Question: I have implemented <URL> problem in Java swing. Everything is working fine. As you can see in the screenshot below, whenever the "Tick" button is clicked, the game progresses to the next life form. Now, I am planning to include an "Autoplay" button alongside "Tick" button. The purpose of this autoplay is simple. When I hit it, an automated operation should carry on as if I am pressing tick button at an interval of 1 second.

I tried this. But this seems to block all the other operations. How to do this action in a separate thread? A small code snippet would get me going.
'''
class AutoPlayListener implements ActionListener{
public void actionPerformed(ActionEvent e) {
if(e.getSource() == btnAutoPlay){
while(true){
Thread.sleep(1000); //InterruptedException try catch hidden
btnTick.doClick();
}
}
}
}
'''
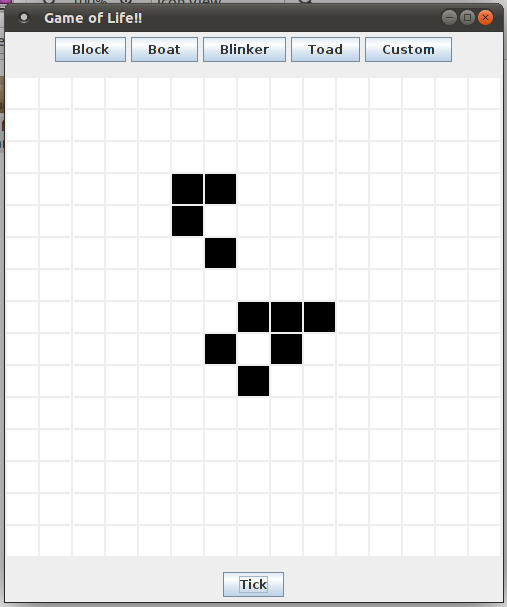
Answer: Use a 'javax.swing.Timer'. It will be able to work with the existing 'ActionListener' if the 'while(true)' and 'Thread.sleep()' calls are removed.